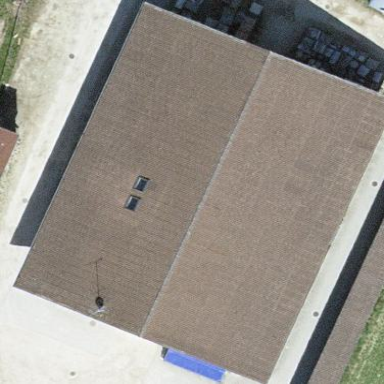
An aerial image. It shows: Industrial building.